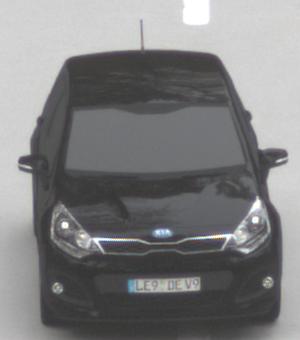
Make: KIA
Model: Rio 1.2
Detailed model: Rio (UB)
Model produced from: 2011/09
Model produced until: 2015/01
Doors: 3
Color: black
Road condition: dry road
Daytime: morning or afternoon
Contrast: low contrast